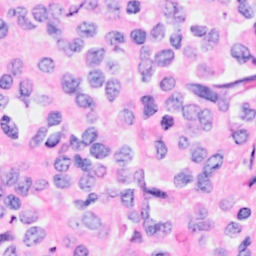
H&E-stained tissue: Breast